Question:
As shown in image....
This is my HTML table tag.
What I want to do is to combine two values i.e. and from two different shown in Red box at same time means using only single selector syntax.
I am getting both values seperatly but want to get them at the same time..
Can you please suggest How can I do this?
I have used selector Syntax for Getting Entity Address as
'td:contains(Entity Address) ~ td'
and for Accessing Entity City, State, Zip I have used
'''
td:contains(Entity City, State) ~ td
'''
Both works well when I used them individually but my requirement is to get them at the same time.
Thanks In Advance.
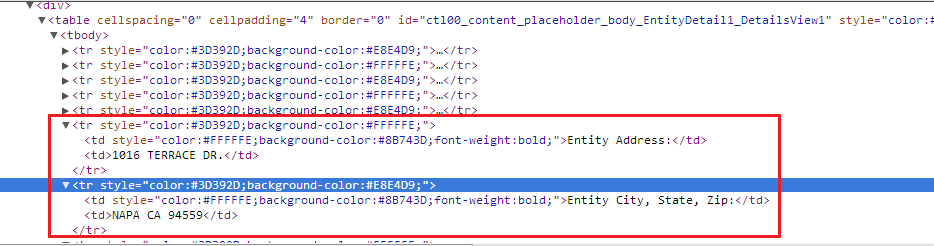
Answer: You can use them in one line by separating it with ',':
'''
td:contains(Entity Address) ~ td, td:contains(Entity City, State) ~ td
'''
This selects an element that matches one of both.